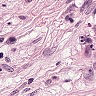
Metastatic tissue present: yes